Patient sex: M
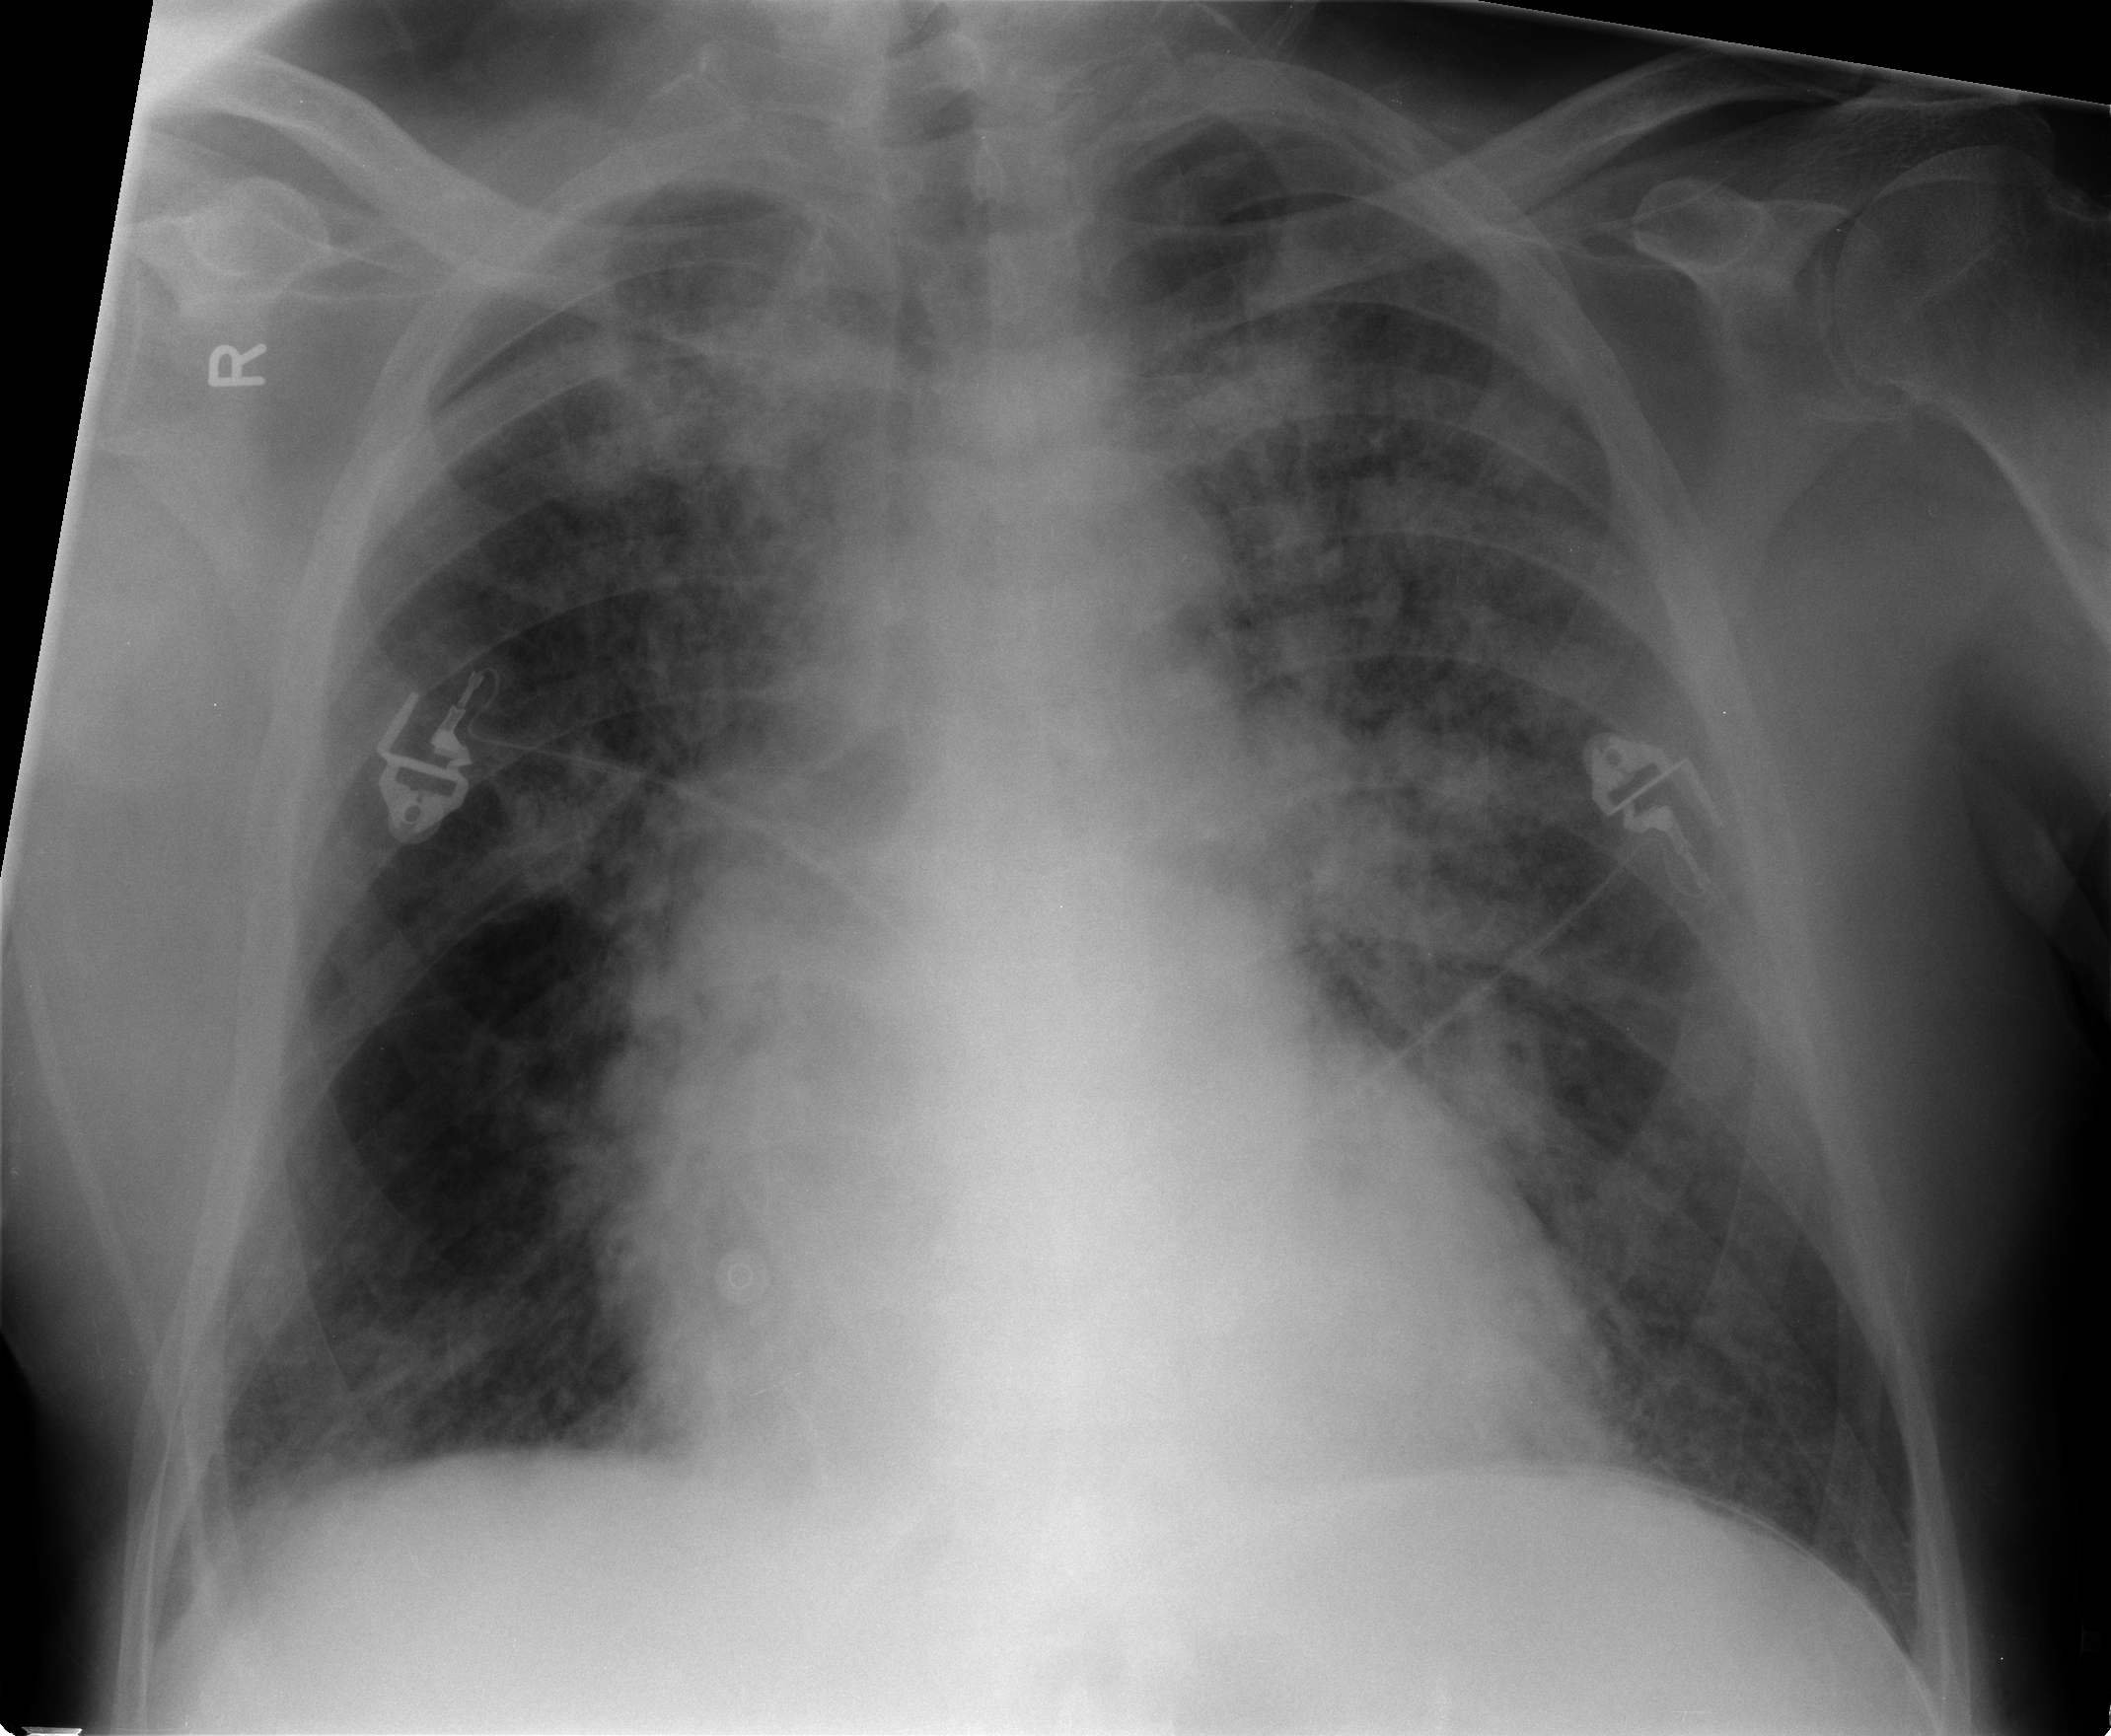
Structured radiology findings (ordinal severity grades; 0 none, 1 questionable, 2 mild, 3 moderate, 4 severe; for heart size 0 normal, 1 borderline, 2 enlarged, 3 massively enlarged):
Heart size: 2
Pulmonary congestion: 3
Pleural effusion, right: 0
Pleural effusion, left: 0
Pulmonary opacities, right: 2
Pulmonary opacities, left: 3
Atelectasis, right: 1
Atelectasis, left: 1